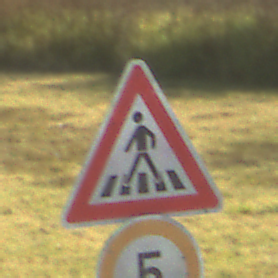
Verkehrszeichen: FussgaengerueberwegRechts
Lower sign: Geschwindigkeit5
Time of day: MorningAfternoon
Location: Outdoor (Nature)
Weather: PartlyCloudy
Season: NotSpecified
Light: Natural